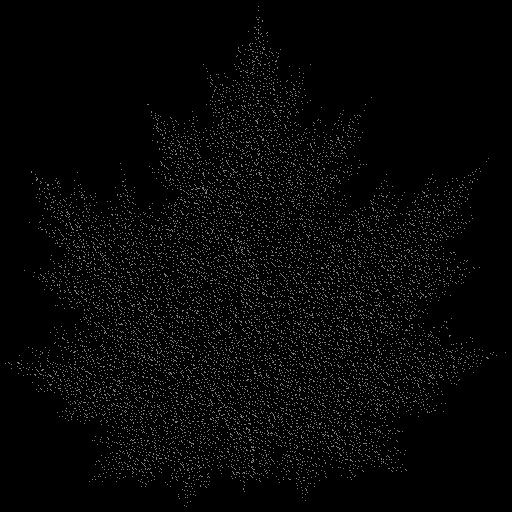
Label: maple_leaf